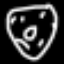
Label: donut